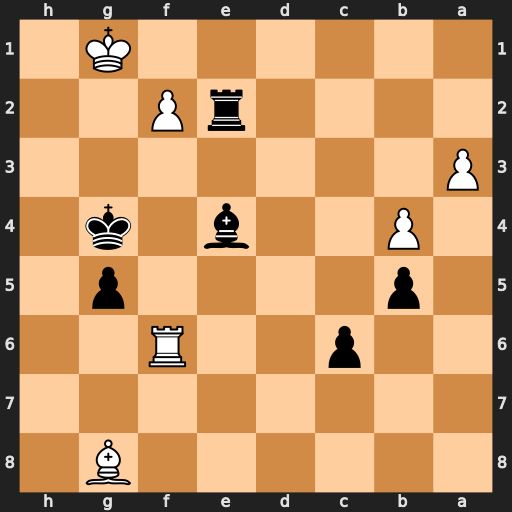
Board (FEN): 6B1/8/2p2R2/1p4p1/1P2b1k1/P7/4rP2/6K1
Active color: b
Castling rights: -
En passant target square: -
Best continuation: Re1+ Kh2 Rh1#